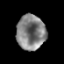
Tissue: prostate
Cell type: T cells
Senescence score: 0.3549
Nuclear area (px): 992
Mean DAPI intensity: 129.244